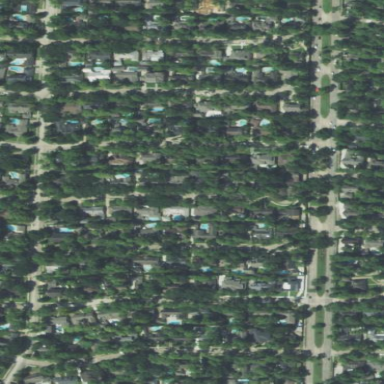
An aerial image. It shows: Residential area consisting of single-family homes.